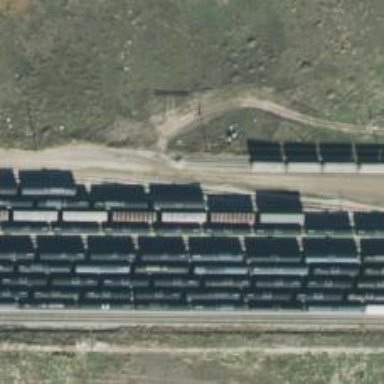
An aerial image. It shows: Railway yard in service.